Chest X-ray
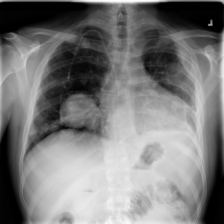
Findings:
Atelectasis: negative
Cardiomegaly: negative
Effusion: negative
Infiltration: negative
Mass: positive
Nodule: positive
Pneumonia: negative
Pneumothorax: negative
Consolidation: negative
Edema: negative
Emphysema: negative
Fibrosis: negative
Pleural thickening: negative
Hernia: negative